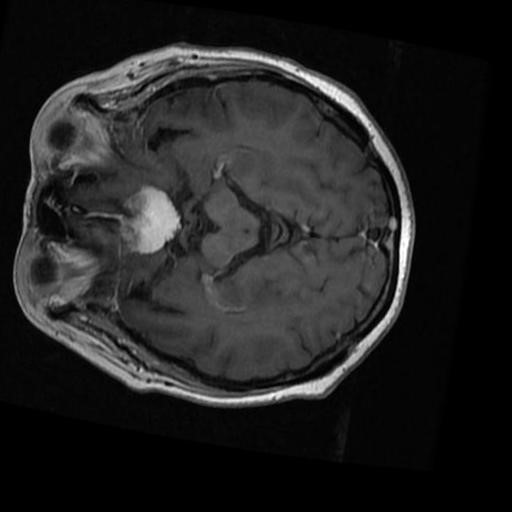
Label: brain_menin